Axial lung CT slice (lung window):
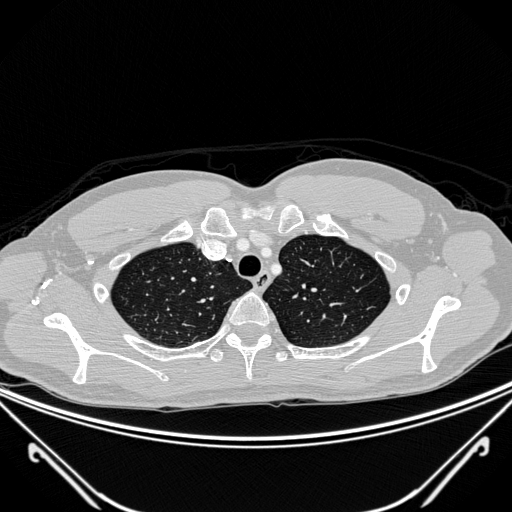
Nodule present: no